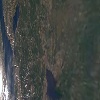
Label: land